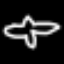
Label: airplane